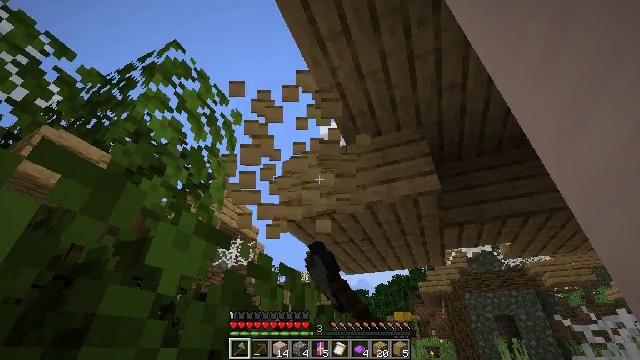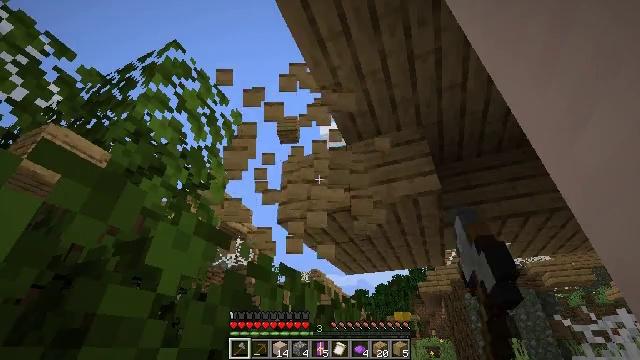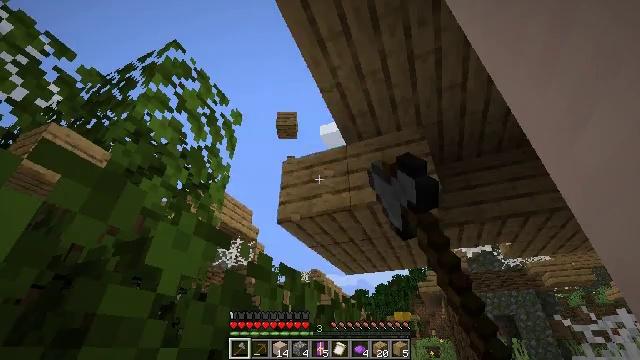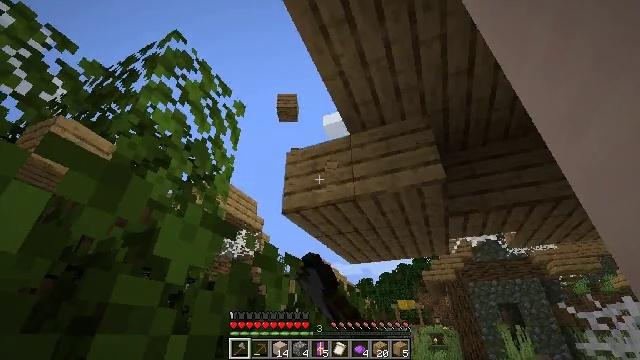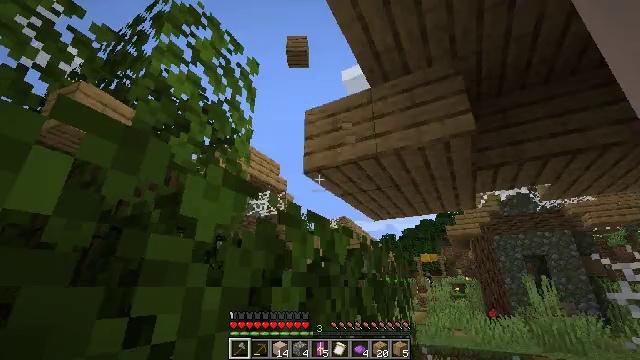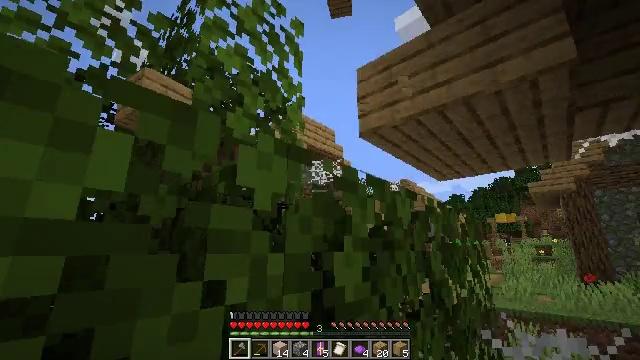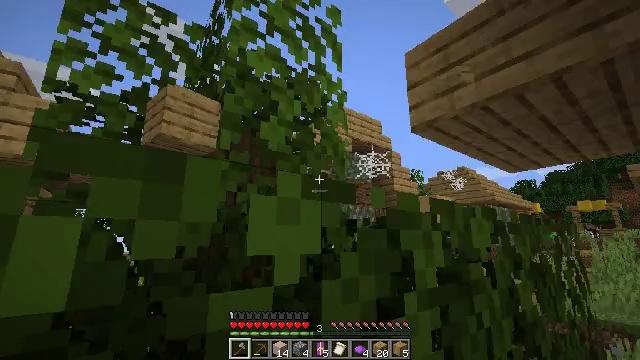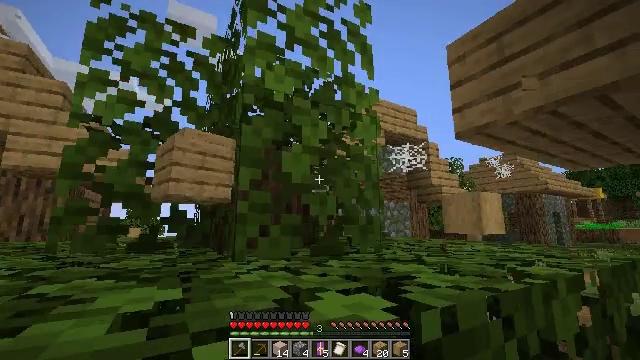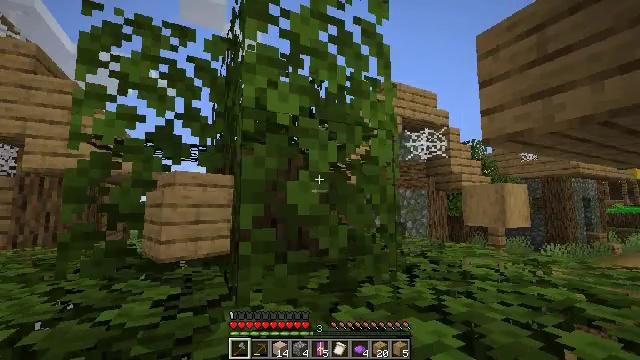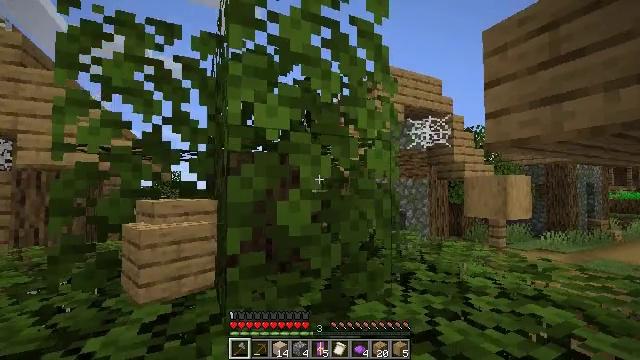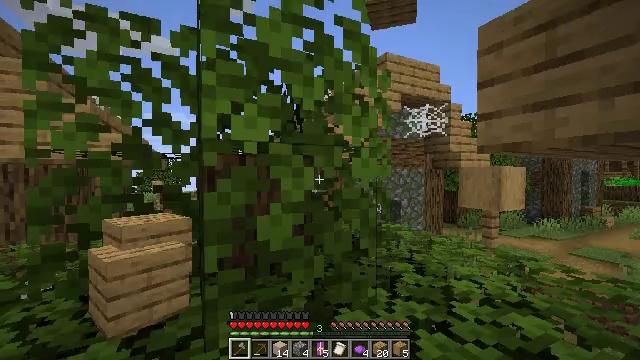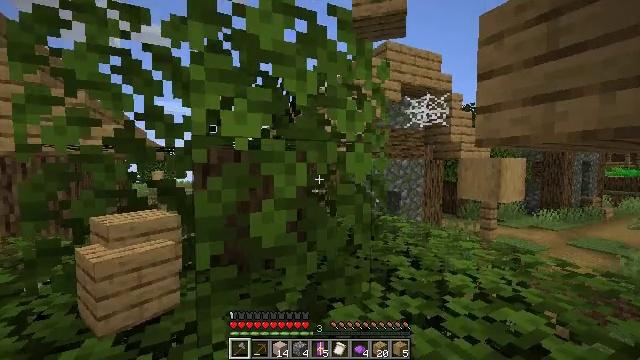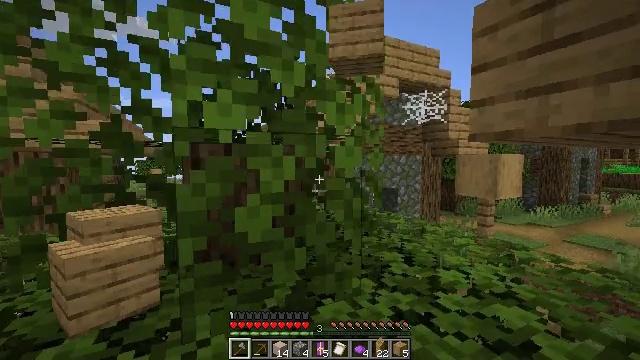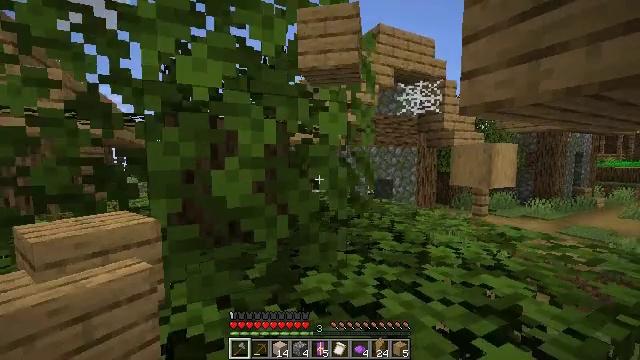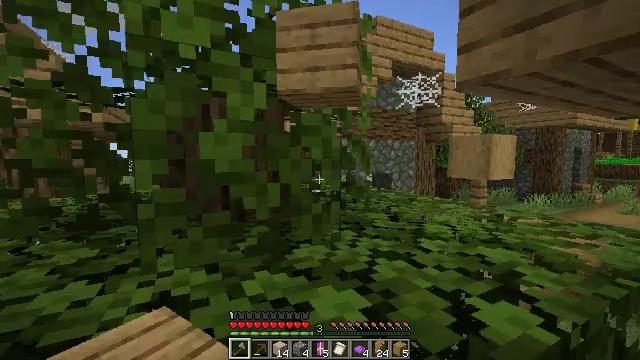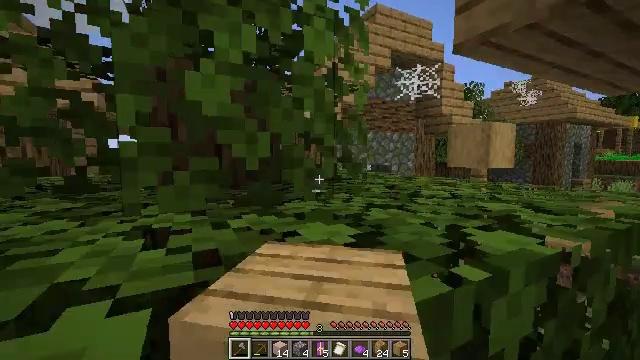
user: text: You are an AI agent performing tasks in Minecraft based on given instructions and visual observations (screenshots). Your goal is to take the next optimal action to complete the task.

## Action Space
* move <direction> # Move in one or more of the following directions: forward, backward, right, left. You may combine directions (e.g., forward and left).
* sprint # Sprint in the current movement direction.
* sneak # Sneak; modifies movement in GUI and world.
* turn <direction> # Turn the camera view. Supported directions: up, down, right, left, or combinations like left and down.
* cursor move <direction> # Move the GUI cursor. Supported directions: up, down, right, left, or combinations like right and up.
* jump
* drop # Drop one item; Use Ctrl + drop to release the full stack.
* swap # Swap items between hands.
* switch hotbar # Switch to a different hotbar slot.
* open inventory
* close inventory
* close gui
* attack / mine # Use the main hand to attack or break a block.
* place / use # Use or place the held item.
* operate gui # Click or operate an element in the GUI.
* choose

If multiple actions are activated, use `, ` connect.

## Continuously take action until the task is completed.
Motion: motion action
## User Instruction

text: Break the stripped oak log.
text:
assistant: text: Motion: attack / mine
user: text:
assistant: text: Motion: attack / mine
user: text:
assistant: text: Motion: turn left and down
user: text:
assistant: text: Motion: move forward, turn left and down
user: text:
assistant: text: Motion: move forward, turn left and down
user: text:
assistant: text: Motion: move forward, turn left and down, jump
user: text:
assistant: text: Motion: move forward, turn left and down, jump
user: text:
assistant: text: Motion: move forward, turn left and down, jump
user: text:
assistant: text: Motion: move forward, turn down, jump
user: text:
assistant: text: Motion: turn down, jump
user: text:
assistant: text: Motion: turn down
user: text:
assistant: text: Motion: no_op
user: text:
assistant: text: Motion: no_op
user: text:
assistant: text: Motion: no_op
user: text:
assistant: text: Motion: no_op
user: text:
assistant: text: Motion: no_op
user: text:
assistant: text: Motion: no_op
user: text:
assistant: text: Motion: no_op
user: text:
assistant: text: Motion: no_op
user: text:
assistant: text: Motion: no_op
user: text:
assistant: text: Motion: no_op
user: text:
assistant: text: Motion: no_op
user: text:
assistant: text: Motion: turn right and down
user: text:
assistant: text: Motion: turn right and down
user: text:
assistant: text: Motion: turn right and down
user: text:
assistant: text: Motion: turn right and down
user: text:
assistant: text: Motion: turn up
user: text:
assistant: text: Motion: no_op
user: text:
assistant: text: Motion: no_op
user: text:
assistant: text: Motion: no_op